Question: I have the following program:
'''
public class RegexQueryExample {
public static String[] terms = {
"US $65M dollars",
"USA",
"$35",
"355",
"US $33",
"U.S.A",
"John Keates",
"Tom Dick Harry",
"Southeast' Asia"
};
private static Directory directory;
public static void main(String[] args) throws CorruptIndexException, IOException {
String searchString = ".*\$.*";
createIndex();
searchRegexIndex(searchString);
}
/**
* Creates an index for the files in the data directory.
*/
private static void createIndex() throws CorruptIndexException, LockObtainFailedException, IOException {
Analyzer analyzer = new StandardAnalyzer(Version.LUCENE_30);
directory = new RAMDirectory();
IndexWriter indexWriter = new IndexWriter(directory, analyzer, IndexWriter.MaxFieldLength.UNLIMITED);
for (String term : terms) {
Document document = new Document();
if (term.indexOf('$') >= 0) {
document.add(new Field("type", "currency", Field.Store.YES, Field.Index.NOT_ANALYZED));
} else {
document.add(new Field("type", "simple_field", Field.Store.YES, Field.Index.NOT_ANALYZED));
}
document.add(new Field("term", term, Field.Store.YES, Field.Index.NOT_ANALYZED));
indexWriter.addDocument(document);
}
indexWriter.close();
}
/**
* searches for a regular expression satisfied by a file path.
*
* @param searchString the string to be searched.
*/
private static void searchRegexIndex(String regexString) throws CorruptIndexException, IOException {
regexString = regexString;
IndexSearcher searcher = new IndexSearcher(directory);
RegexQuery rquery = new RegexQuery(new Term("term", regexString));
BooleanQuery queryin = new BooleanQuery();
BooleanQuery query = new BooleanQuery();
query.add(new TermQuery(new Term("type", "simple_field")), BooleanClause.Occur.MUST);
query.add(rquery, BooleanClause.Occur.MUST);
TopDocs hits = searcher.search(query, terms.length);
ScoreDoc[] alldocs = hits.scoreDocs;
for (int i = 0; i < alldocs.length; i++) {
Document d = searcher.doc(alldocs[i].doc);
System.out.println((i + 1) + ". " + d.get("term"));
}
}
}
'''
The 'createIndex()' function creates the Lucene index while 'searchRegexIndex()' performs a regex query. In the 'main()' function I search for '.*\$.*' expecting it to return the terms containing the '$' sign. But, it did not work. How do I make it work? Is this some problem with the Analyzer?
My Lucene index snapshot from Luke:

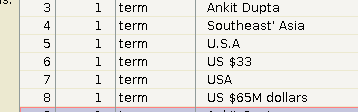
Answer: You are using StandardAnalyzer, which removes the dollar signs from the tokens. E.g. "US $65M dollars" becomes three tokens: "us", "65m", "dollars". You need to use another analyzer that does not remove the dollar signs. <URL> provides an excellent analyzer tool in which you can try out different analyzers and check their outputs.